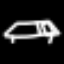
Label: bed